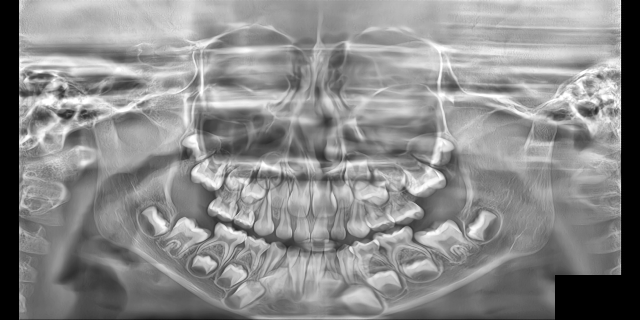
child